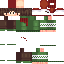
A female human skin with medium skin, wearing brown long hair dressed in a green hoodie and brown pants, featuring a closed mouth.